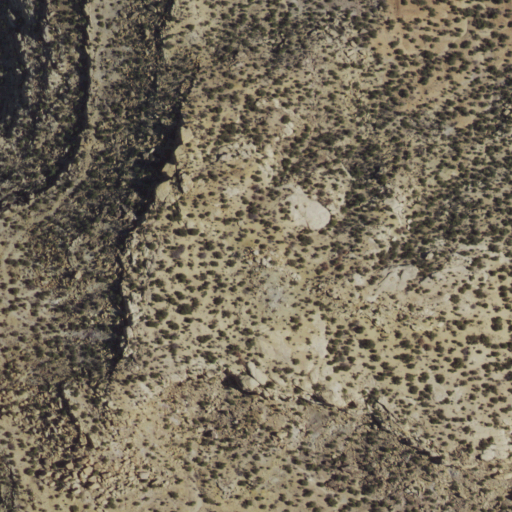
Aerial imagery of mountain in New Mexico named Blanco Mesa containing only shrub